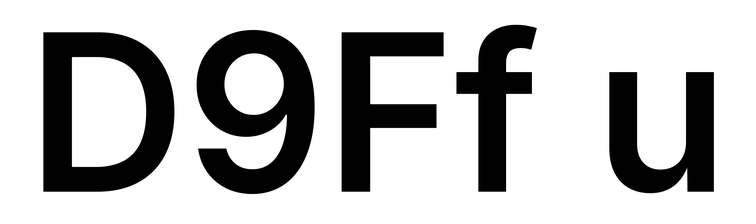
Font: Inter_SemiBold